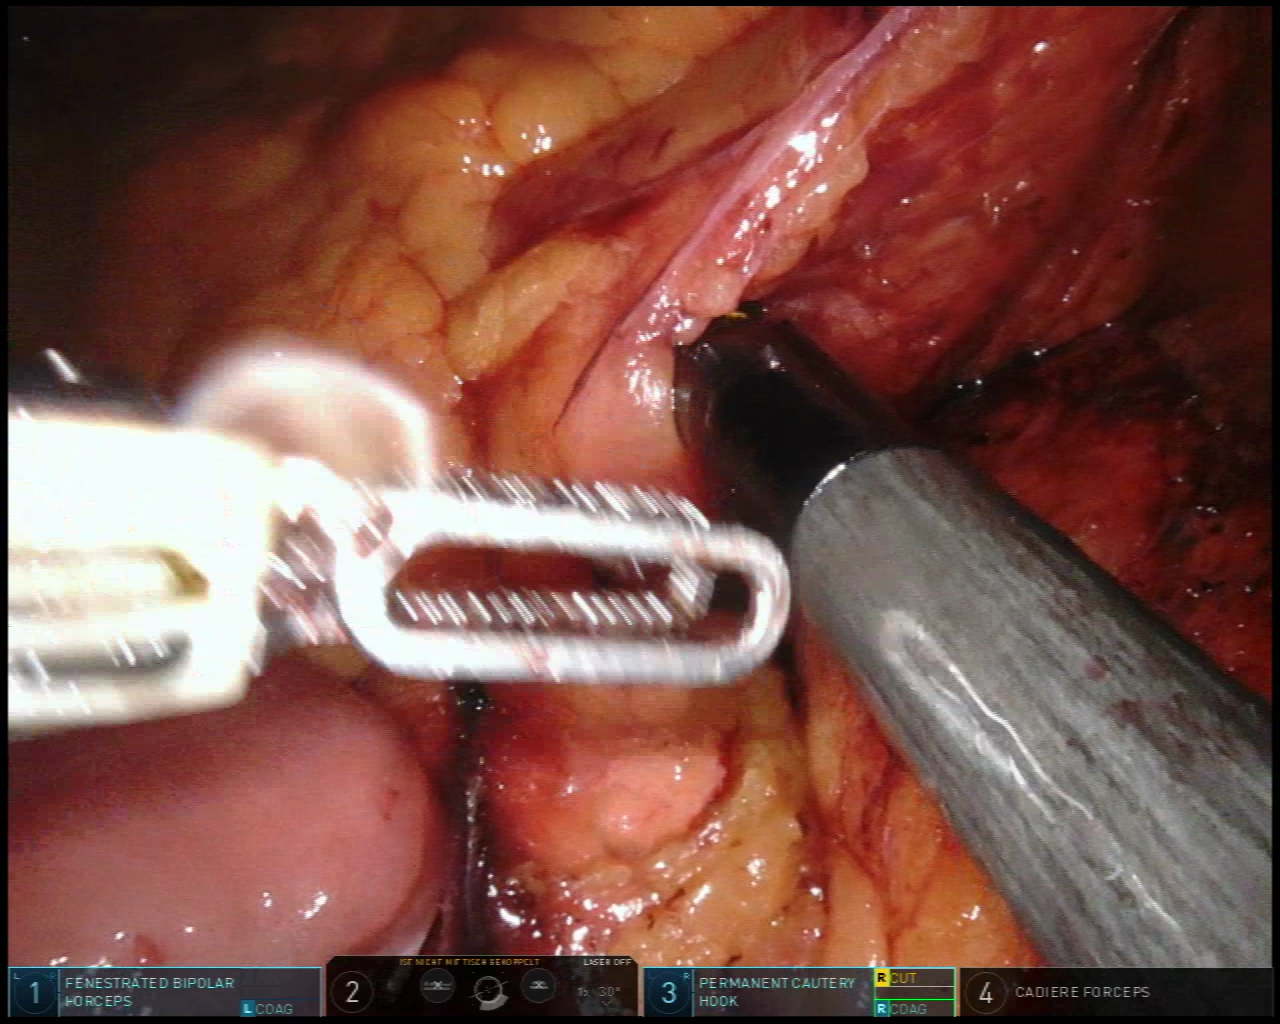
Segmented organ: pancreas
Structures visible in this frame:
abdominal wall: no
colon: no
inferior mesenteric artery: no
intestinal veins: no
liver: no
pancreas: yes
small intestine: yes
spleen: no
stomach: no
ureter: no
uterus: no
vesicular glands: no